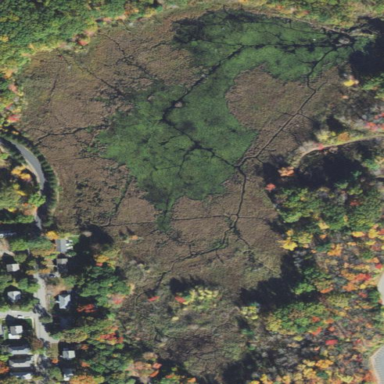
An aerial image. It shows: Marshy wetland area.